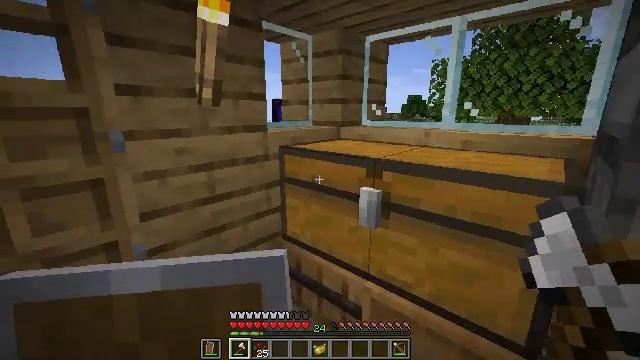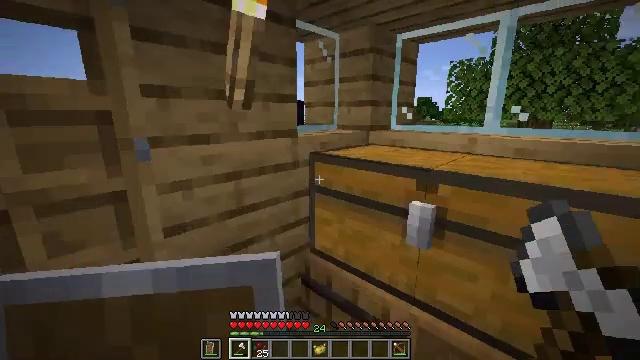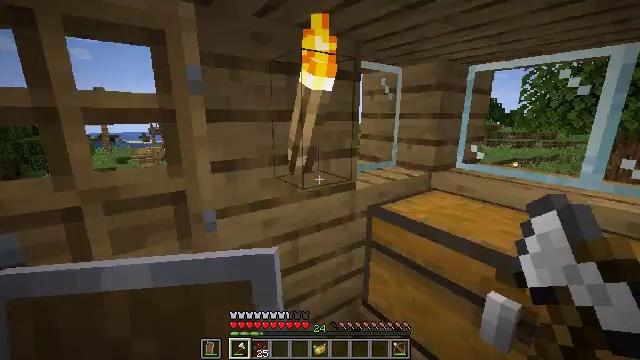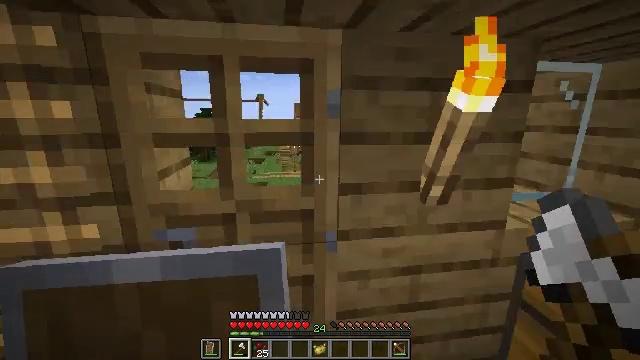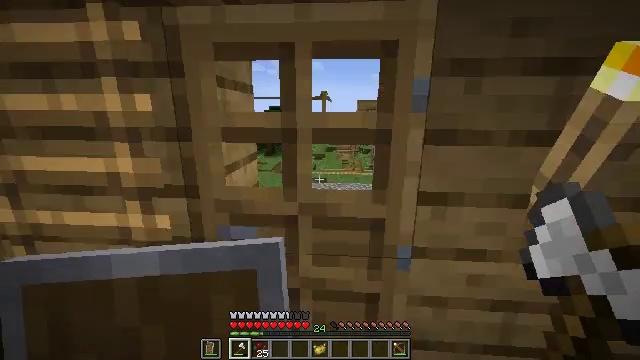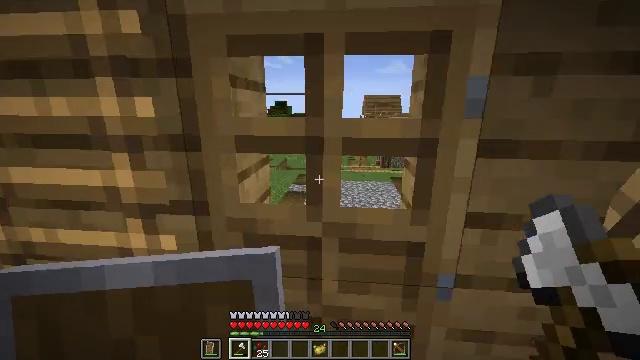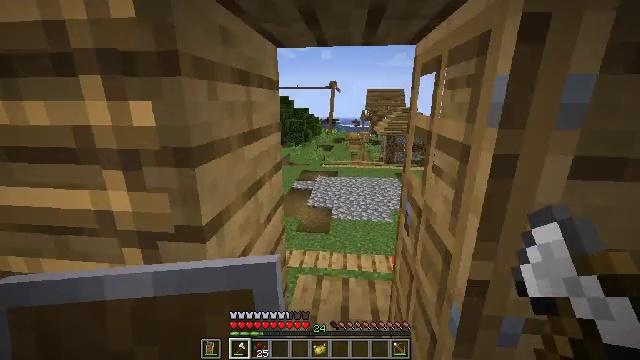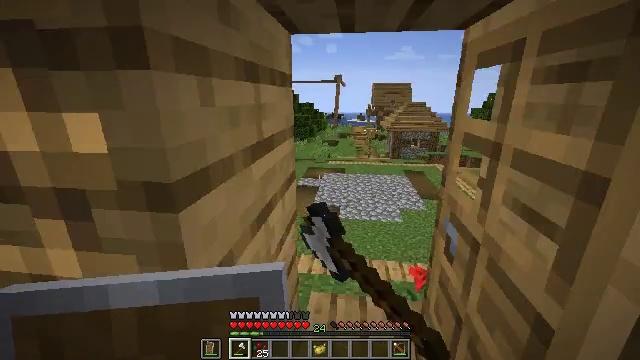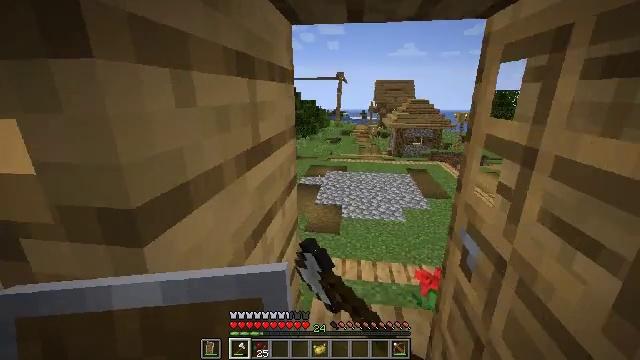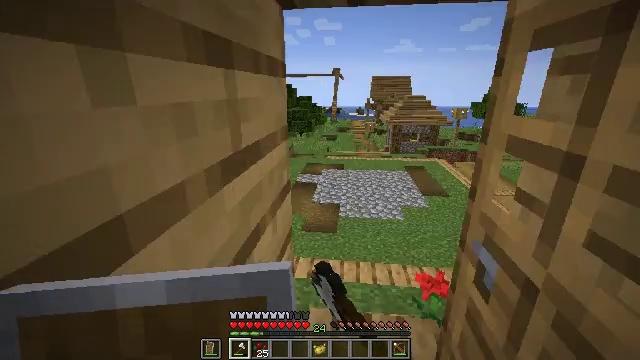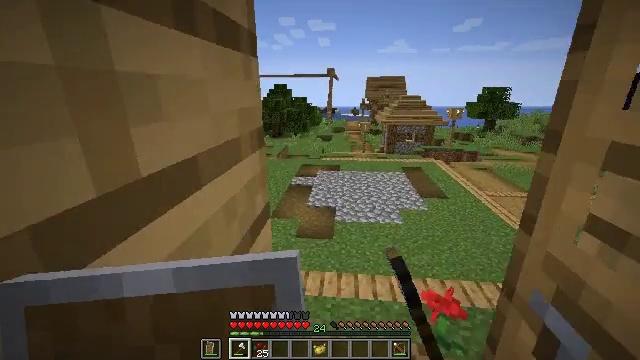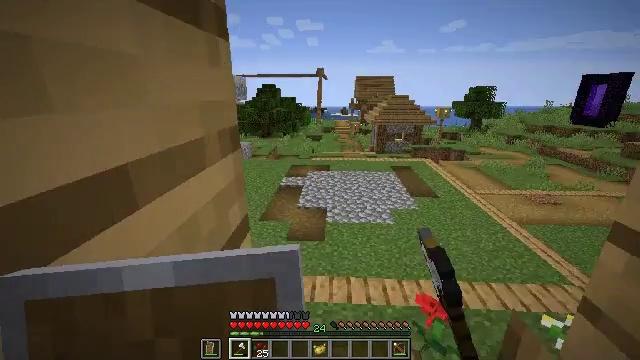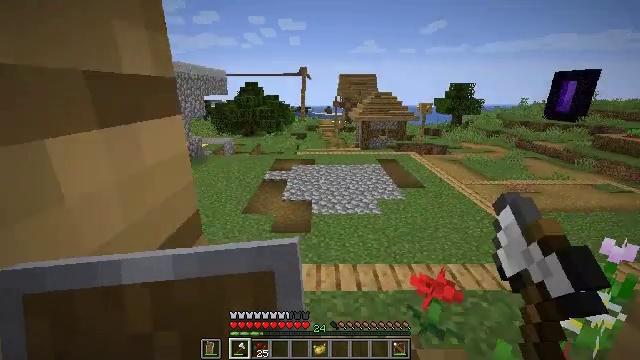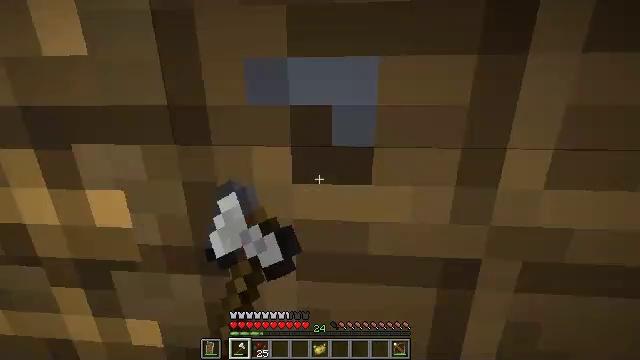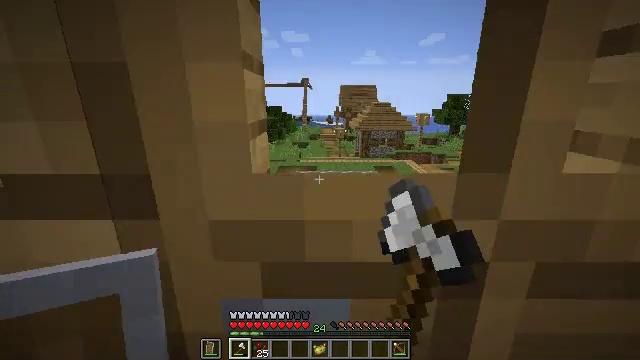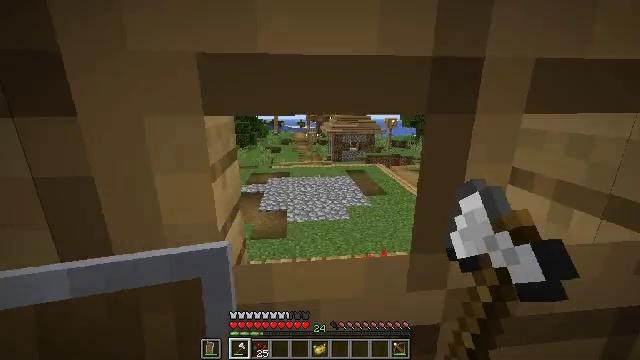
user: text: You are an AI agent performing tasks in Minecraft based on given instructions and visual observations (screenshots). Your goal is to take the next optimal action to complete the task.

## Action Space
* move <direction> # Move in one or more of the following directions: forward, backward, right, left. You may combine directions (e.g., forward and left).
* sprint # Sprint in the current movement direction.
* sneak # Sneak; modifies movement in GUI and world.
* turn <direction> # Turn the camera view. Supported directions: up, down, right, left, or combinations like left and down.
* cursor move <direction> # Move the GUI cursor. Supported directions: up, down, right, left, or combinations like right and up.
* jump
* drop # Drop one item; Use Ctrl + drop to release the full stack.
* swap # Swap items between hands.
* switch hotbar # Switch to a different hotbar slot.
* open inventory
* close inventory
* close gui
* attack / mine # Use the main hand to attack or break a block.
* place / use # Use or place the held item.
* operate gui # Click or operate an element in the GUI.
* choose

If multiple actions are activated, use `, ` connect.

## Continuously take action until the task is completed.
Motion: motion action
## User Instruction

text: Remove a poisonous potato from the inventory.
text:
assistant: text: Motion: move forward and move left, turn left
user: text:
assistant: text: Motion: move forward, turn left
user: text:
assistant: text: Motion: move forward and move left, turn left
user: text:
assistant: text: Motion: move forward and move left, turn left
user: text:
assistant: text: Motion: move forward and move left, turn left
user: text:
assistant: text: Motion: move forward, turn down, use / place
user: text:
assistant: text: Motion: move forward, turn left and down, use / place
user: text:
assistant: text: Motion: move forward, use / place
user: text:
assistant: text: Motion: move forward, use / place
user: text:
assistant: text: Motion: move forward, turn right
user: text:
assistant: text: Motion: move forward, turn right
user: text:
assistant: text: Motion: move forward, turn right
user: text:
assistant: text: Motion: move forward, turn right
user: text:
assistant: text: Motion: move forward, turn right
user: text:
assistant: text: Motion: move forward, turn right
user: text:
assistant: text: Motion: move forward, turn right
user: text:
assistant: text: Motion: move forward, turn right
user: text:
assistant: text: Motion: move forward, turn right
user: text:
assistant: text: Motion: move forward, turn right
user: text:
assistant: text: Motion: move forward
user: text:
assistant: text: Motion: move forward, turn left
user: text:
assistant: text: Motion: move forward, turn left and down
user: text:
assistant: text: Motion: turn left and down
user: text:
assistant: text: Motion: turn left and down
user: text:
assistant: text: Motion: turn left and down
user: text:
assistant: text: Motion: turn left
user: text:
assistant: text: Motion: turn left
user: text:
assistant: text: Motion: turn left
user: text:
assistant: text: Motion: turn left
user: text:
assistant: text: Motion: turn left